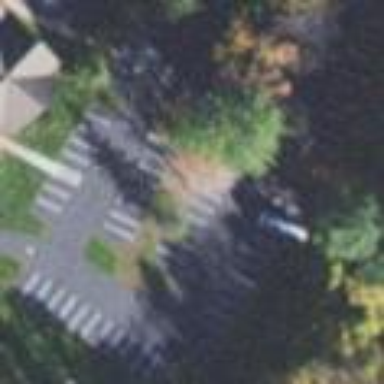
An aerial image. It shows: Parking area with asphalt surface.